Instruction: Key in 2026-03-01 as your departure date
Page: home
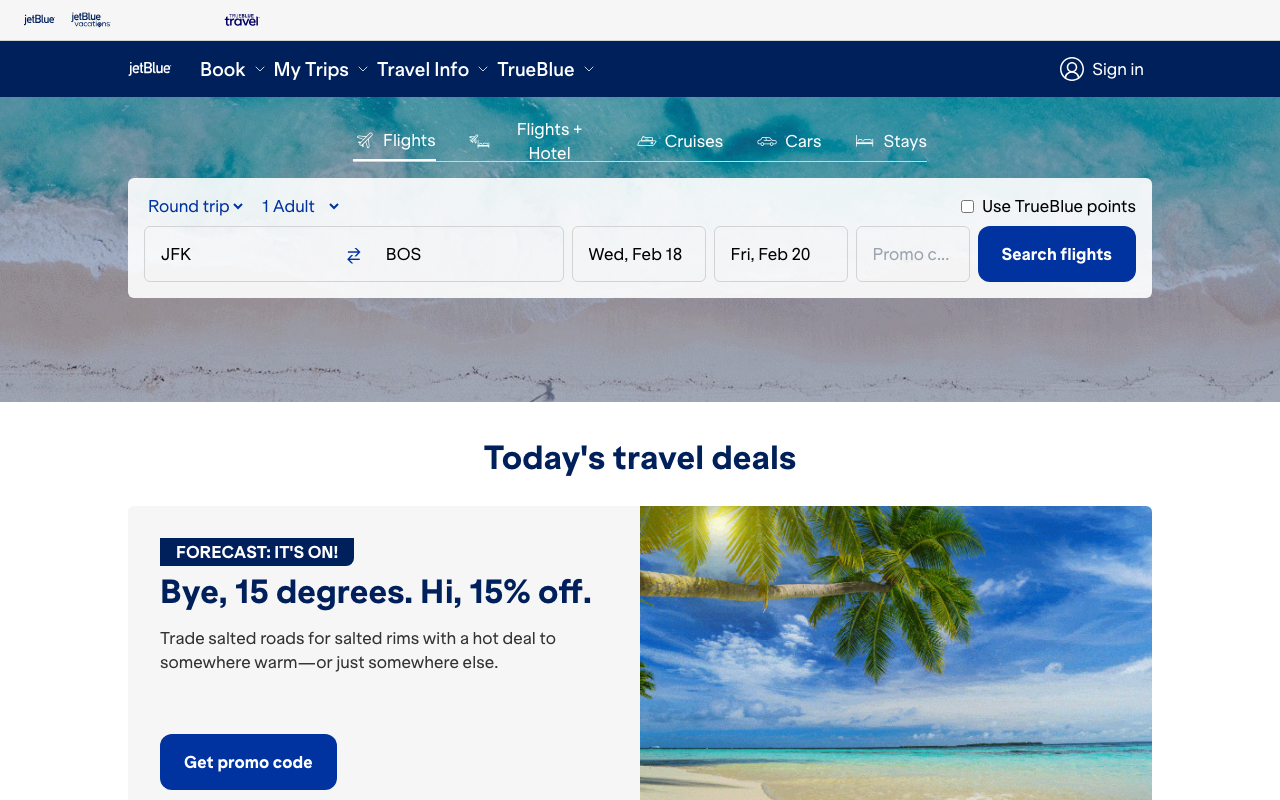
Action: type